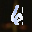
Label: 6